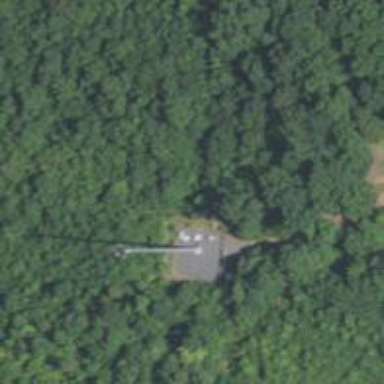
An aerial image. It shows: Mast tower used for communication.